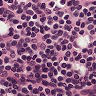
Metastatic tissue present: no